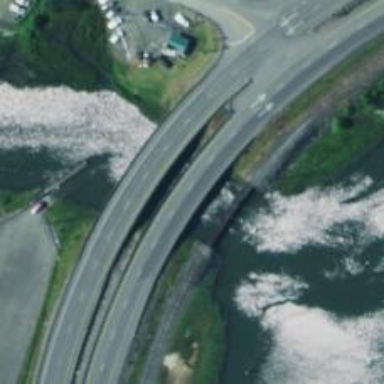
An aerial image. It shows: Bridge for trunk highway with expressway access.